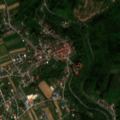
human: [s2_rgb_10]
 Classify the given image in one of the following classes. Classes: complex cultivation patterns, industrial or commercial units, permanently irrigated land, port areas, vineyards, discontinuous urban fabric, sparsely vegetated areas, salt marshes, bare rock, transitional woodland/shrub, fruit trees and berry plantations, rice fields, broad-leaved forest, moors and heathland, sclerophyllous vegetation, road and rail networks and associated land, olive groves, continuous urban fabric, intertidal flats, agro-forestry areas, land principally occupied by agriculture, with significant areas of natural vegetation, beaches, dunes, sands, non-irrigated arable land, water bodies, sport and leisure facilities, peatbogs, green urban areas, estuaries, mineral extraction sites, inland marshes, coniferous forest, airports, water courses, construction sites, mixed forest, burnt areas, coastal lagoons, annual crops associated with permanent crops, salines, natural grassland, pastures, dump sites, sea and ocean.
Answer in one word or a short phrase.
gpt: discontinuous urban fabric, non-irrigated arable land, broad-leaved forest, mixed forest